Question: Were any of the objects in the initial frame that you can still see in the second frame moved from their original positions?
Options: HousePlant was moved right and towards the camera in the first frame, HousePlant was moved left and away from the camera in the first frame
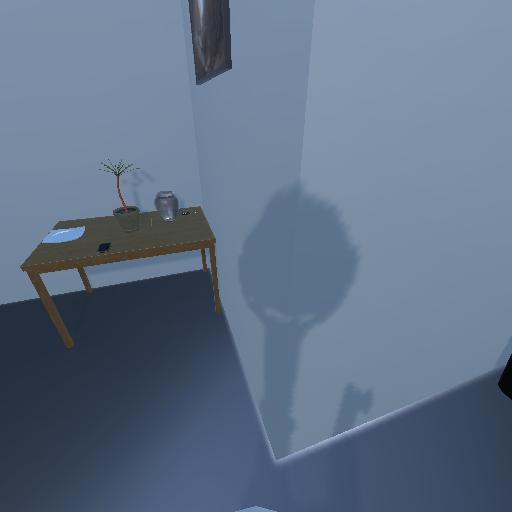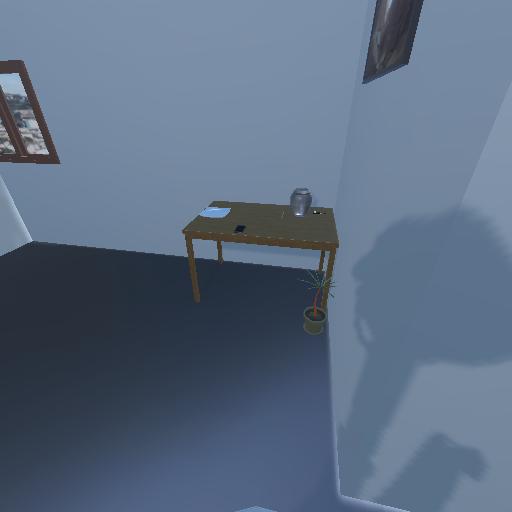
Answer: HousePlant was moved right and towards the camera in the first frame